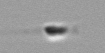
Label: flagellate_morphotype3